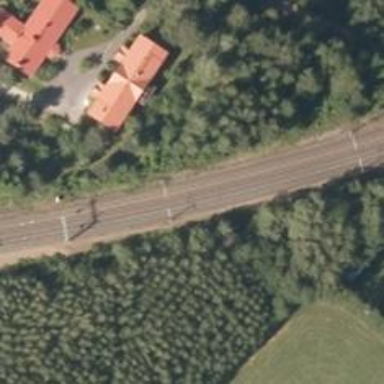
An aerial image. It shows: Railway track with continuous electrified contact lines.